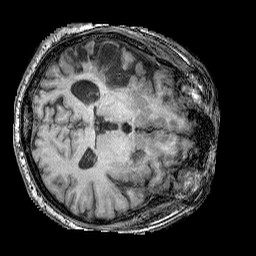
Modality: T1w
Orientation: axial
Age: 66
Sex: male
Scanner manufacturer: siemens
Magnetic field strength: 3 T
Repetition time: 2.25 s
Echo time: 0.00411 s